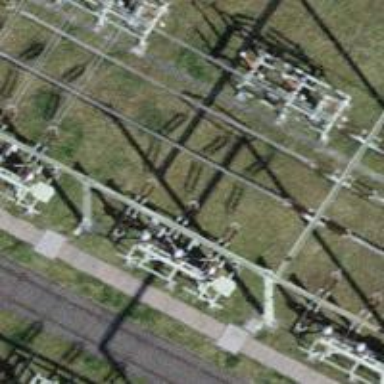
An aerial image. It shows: Power line with 3 cables in bay configuration.